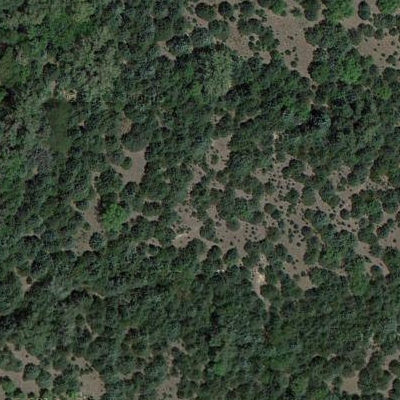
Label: Forest